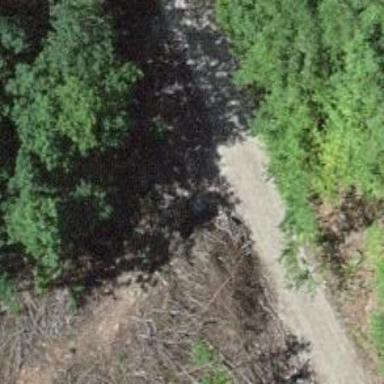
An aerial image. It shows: Gravel track with grade2 quality.